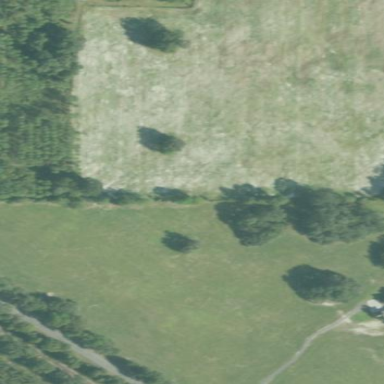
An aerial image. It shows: Beautiful meadow.